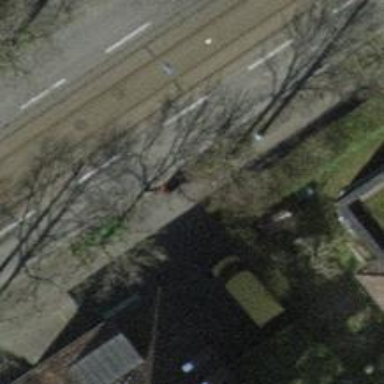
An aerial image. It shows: Avenue lined with trees.